Chest X-ray. View position: PA
Patient age: 30
Patient sex: F
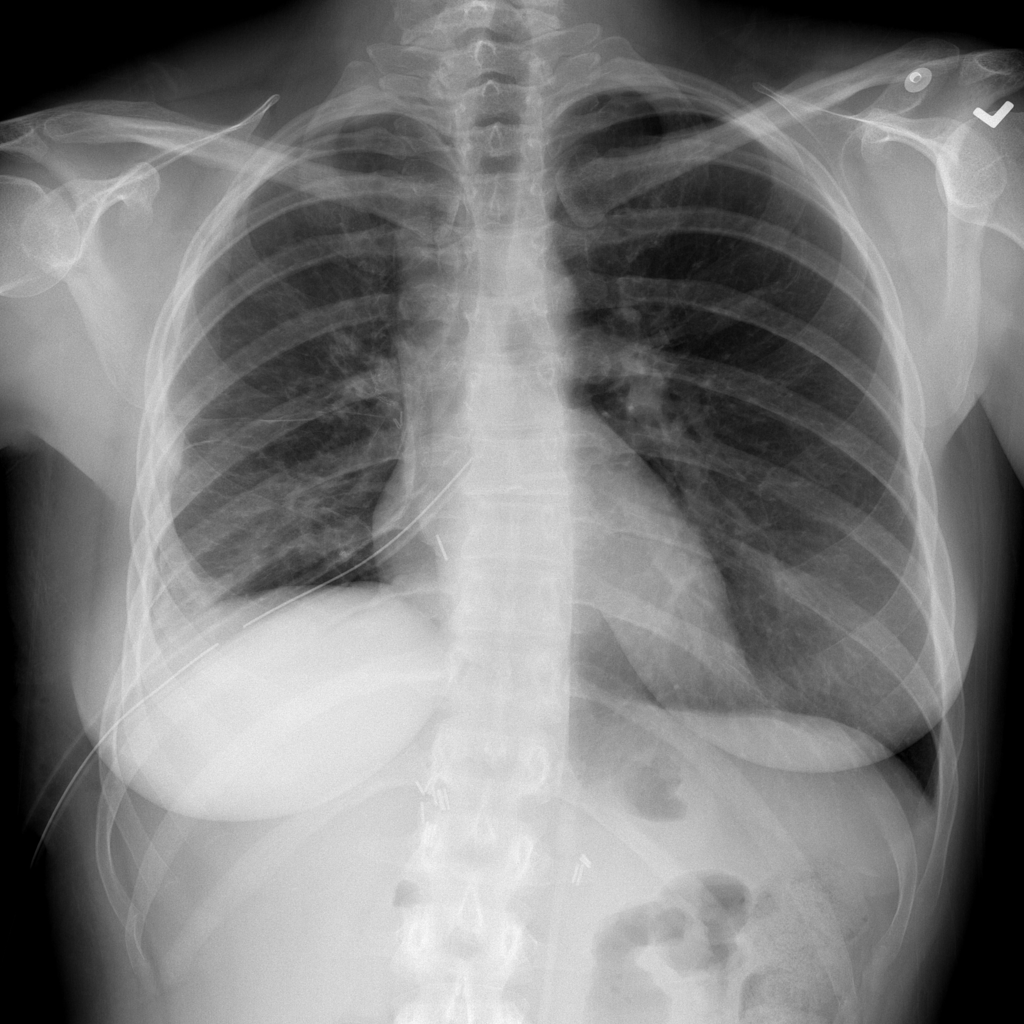
Finding: Pneumothorax